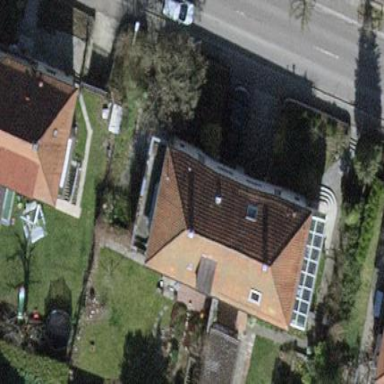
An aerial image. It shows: Building with tile roof.